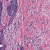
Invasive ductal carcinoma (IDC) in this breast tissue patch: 0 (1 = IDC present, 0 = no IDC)